Question: I am trying to currently display the album artwork for a locally stored .MP3 track in an ImageView. Does anyone know how to fetch this artwork in Swift in order to accomplish this?
I have found this solution (<URL> but the code is written in Objective C. I simply want to grab the image embedded in my MP3 and display it in my ImageView.
I've looked at the API documentation for the MPMediaItemArtwork and found an example that also accomplishes what I am trying to accomplish in Objective C as well here(<URL> but cannot come up with a solution. My code is as follows:
'''
import UIKit
import AVFoundation
import MediaPlayer
class ViewController: UIViewController {
let audioPath:NSURL! = NSBundle.mainBundle().URLForResource("SippinOnFire", withExtension: "mp3")
@IBOutlet var artistImage: UIImageView!
@IBOutlet var trackLabel: UILabel!
@IBOutlet var artistLabel: UILabel!
@IBOutlet var sliderValue: UISlider!
var player:AVAudioPlayer = AVAudioPlayer()
@IBAction func play(sender: AnyObject) {
let audioInfo = MPNowPlayingInfoCenter.defaultCenter()
println(audioInfo)
player.play()
//println("Playing \(audioPath)")
let playerItem = AVPlayerItem(URL: audioPath)
let metadataList = playerItem.asset.metadata as! [AVMetadataItem]
for item in metadataList {
if let stringValue = item.value {
println(item.commonKey)
if item.commonKey == "title" {
trackLabel.text = stringValue as? String
}
if item.commonKey == "artist" {
artistLabel.text = stringValue as? String
}
if item.commonKey == "artwork" {
if let audioImage = UIImage(data: item.value as! NSData) {
let audioArtwork = MPMediaItemArtwork(image: audioImage)
println(audioImage.description)
}
}
}
}
}
@IBAction func pause(sender: AnyObject) {
player.pause()
}
@IBAction func stop(sender: AnyObject) {
player.stop()
player.currentTime = 0;
}
@IBAction func sliderChanged(sender: AnyObject) {
player.volume = sliderValue.value
}
override func viewDidLoad() {
super.viewDidLoad()
var error:NSError? = nil
player = AVAudioPlayer(contentsOfURL: audioPath!, error: &error)
player.volume = 0.5;
}
override func didReceiveMemoryWarning() {
super.didReceiveMemoryWarning()
// Dispose of any resources that can be recreated.
}
}
'''
Here is a screen shot of my sample .mp3 file. As you can see there is indeed album artwork that is both visible in the "get info" section of Finder. I've also opened the .mp3 in my iTunes to make sure and have confirmed there is artwork in the "get info" section of it there as well as under the "artwork" tab.
However, when trying to use the commonKey to assign the image to my imageView I find that there is no commonKey for "artwork".

Thanks
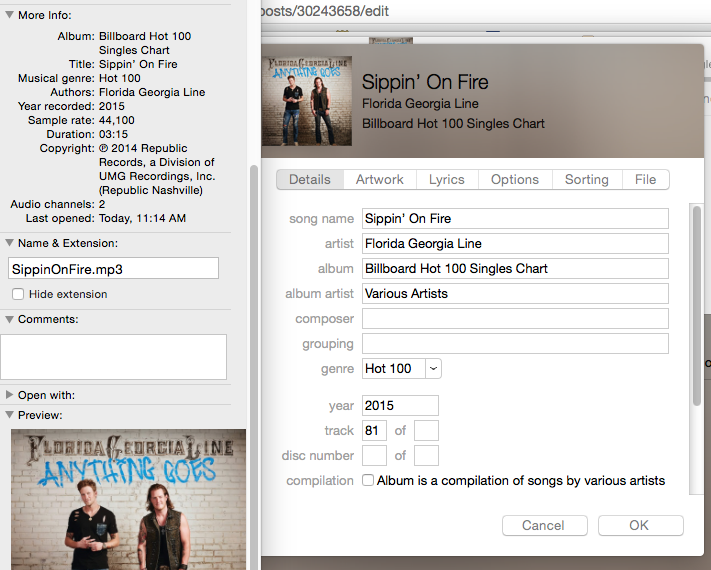
Answer: Change your snippet of code into this (I already tested it):
> I added println lines commented in places of interest, Feel free to uncomment in order to see what is happening.
'''
for item in metadataList {
if item.commonKey == nil{
continue
}
if let key = item.commonKey, let value = item.value {
//println(key)
//println(value)
if key == "title" {
trackLabel.text = value as? String
}
if key == "artist" {
artistLabel.text = value as? String
}
if key == "artwork" {
if let audioImage = UIImage(data: value as! NSData) {
//println(audioImage.description)
artistImage.image = audioImage
}
}
}
}
'''
>
'''
for item in metadataList {
guard let key = item.commonKey, let value = item.value else{
continue
}
switch key {
case "title" : trackLabel.text = value as? String
case "artist": artistLabel.text = value as? String
case "artwork" where value is NSData : artistImage.image = UIImage(data: value as! NSData)
default:
continue
}
}
'''
>
'''
for item in metadataList {
guard let key = item.commonKey?.rawValue, let value = item.value else{
continue
}
switch key {
case "title" : trackLabel.text = value as? String
case "artist": artistLabel.text = value as? String
case "artwork" where value is Data : artistImage.image = UIImage(data: value as! Data)
default:
continue
}
}
'''